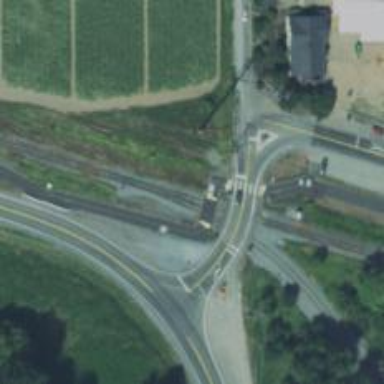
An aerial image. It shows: Level crossing with lights and saltire.